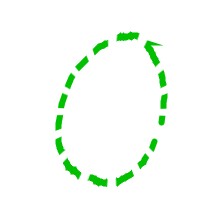
Shape: circle